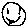
Label: smiley face